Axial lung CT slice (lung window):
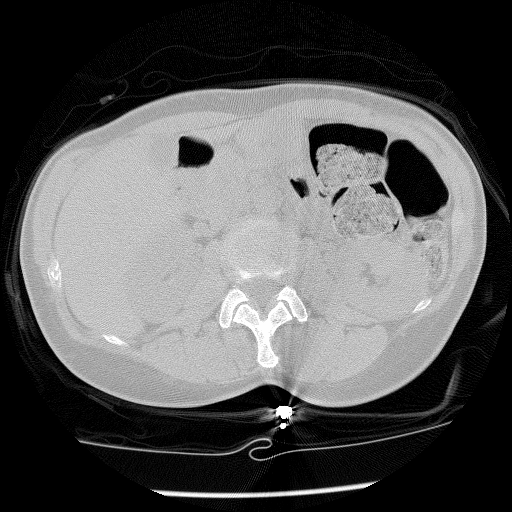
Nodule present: no